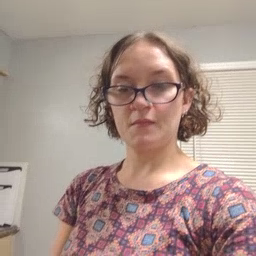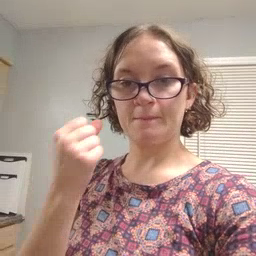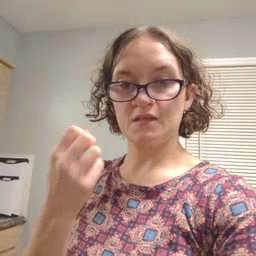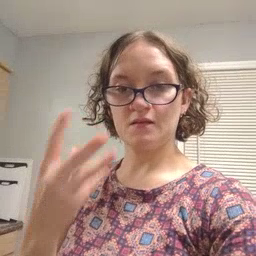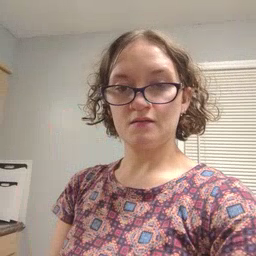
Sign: many